Question: I used EmEditor for years now. Now I want to create and use a simple macro.
But every time a run a macro I get the error message:
'document' is undefined

I can fix the problem by deinstallation and a new installation of Emeditor.
But after a reboot, the same error will be show again.
I use EmEditor Professional 64-bit Version 22.2.0 on a Windows 10 22H2.
I had this issue also in the past, on a different notebook.
So this issue seems to be independend of my windows installion.
There is no third parts virus scanner installed, only windows defender.
EmEditor is installed in the standard path.
This error happens with the default marcos like ValidateXml.jsee or also with self recored and save macros.
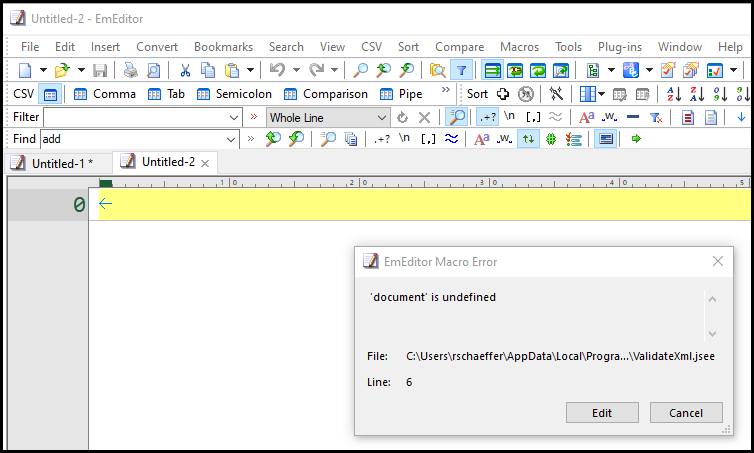
Answer: If you run EmEditor as , please run EmEditor as . Please run 'emeditor.exe' without a shortcut to see if macros run correctly.